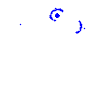
Particle: electron